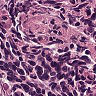
Metastatic tissue present: no